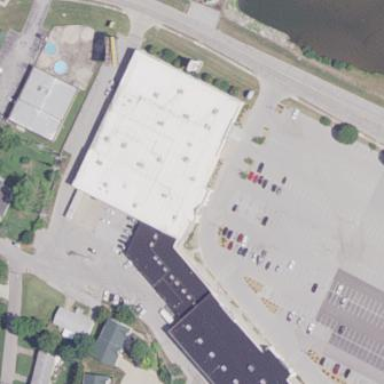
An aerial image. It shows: Retail building that houses department store.